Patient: sex M, age 43
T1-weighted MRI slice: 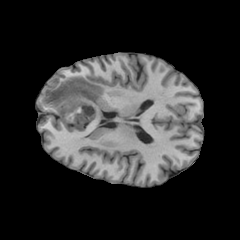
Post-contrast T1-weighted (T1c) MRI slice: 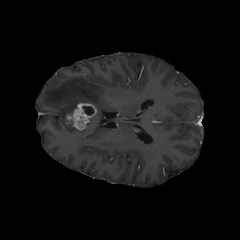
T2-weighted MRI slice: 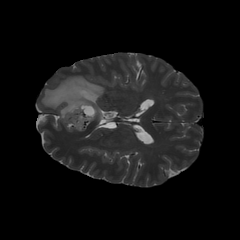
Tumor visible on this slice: yes
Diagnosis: Glioblastoma, IDH-wildtype
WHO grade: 4